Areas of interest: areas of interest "Specialty Commercial Street"
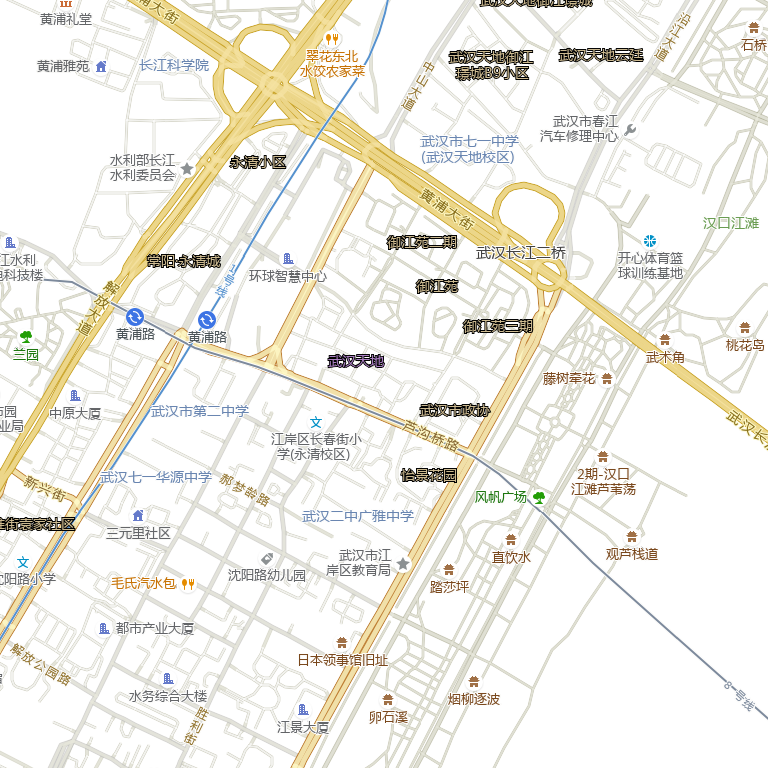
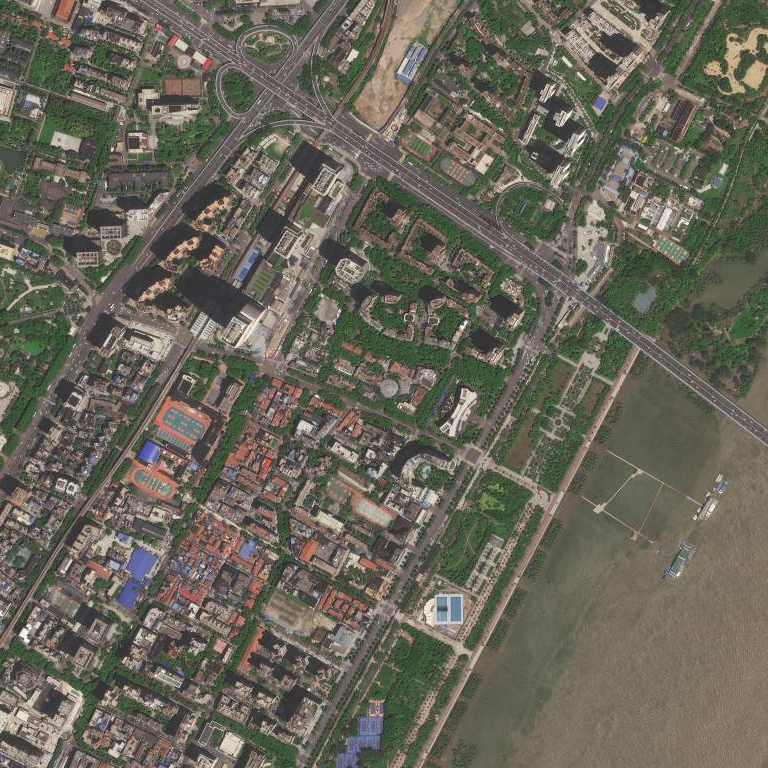